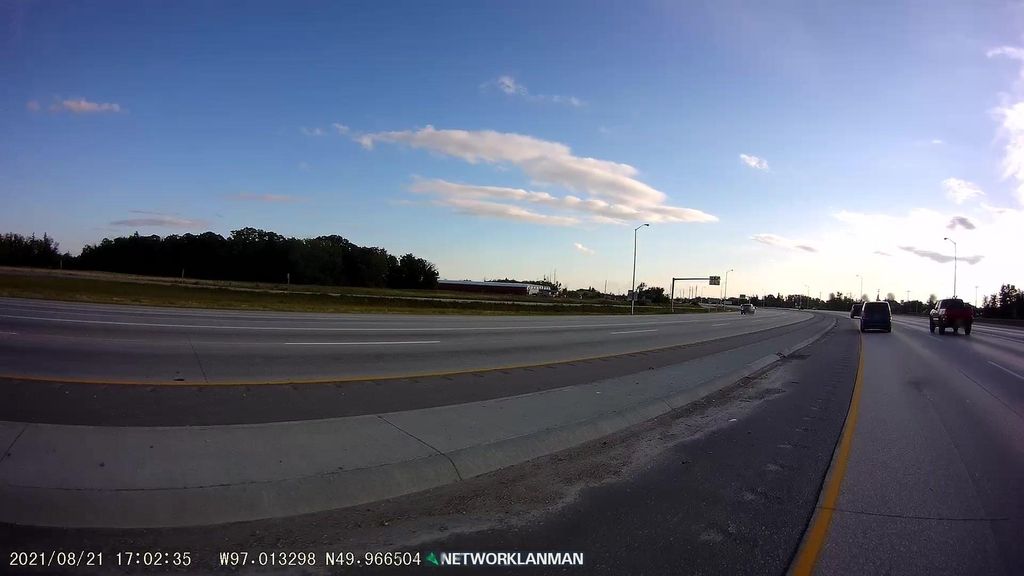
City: winnipeg